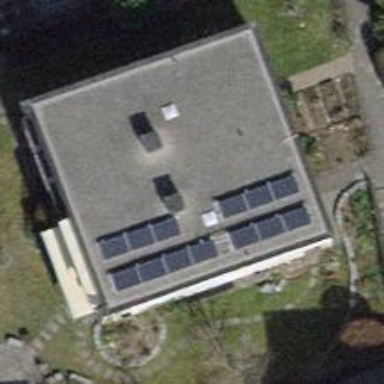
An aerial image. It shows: Small solar photovoltaic panel generator on the roof of building.